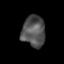
Tissue: lung
Cell type: Epithelial cells
Senescence score: 0.2348
Nuclear area (px): 707
Mean DAPI intensity: 83.4